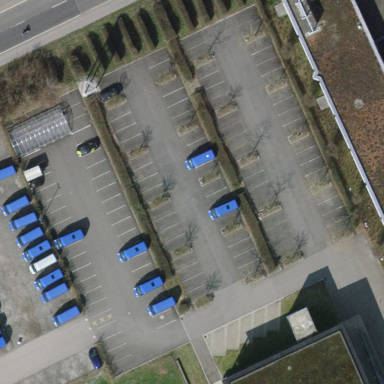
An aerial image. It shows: Parking area with surface.